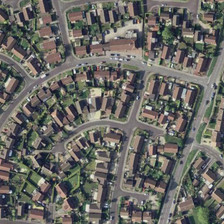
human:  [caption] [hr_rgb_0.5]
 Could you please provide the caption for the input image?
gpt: many buildings and green trees are in a dense residential area .

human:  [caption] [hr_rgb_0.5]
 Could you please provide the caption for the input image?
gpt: many buildings and green trees are in a dense residential area .

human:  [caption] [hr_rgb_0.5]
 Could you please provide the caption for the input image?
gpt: many buildings and green trees are in a dense residential area .

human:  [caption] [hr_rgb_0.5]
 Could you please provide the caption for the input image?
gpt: many buildings and green trees are in a dense residential area .

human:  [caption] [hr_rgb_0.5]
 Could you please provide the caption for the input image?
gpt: many buildings and green trees are in a dense residential area .